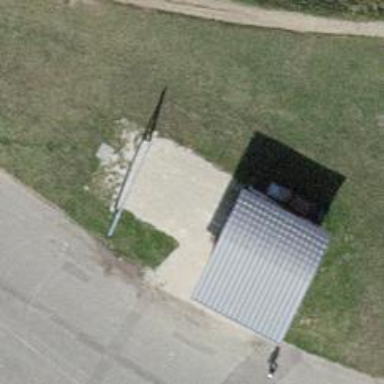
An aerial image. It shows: Picnic table located in leisure land area.